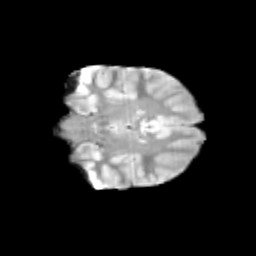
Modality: T2w
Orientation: coronal
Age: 9
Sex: female
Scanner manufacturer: siemens
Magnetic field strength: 3 T
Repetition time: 3.8 s
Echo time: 0.07 s